Question: At each time, any colored ball can be exchanged with the white ball. How many such exchanges are needed at least to make all the red balls arranged in front of the green balls (white ball positions are arbitrary)?
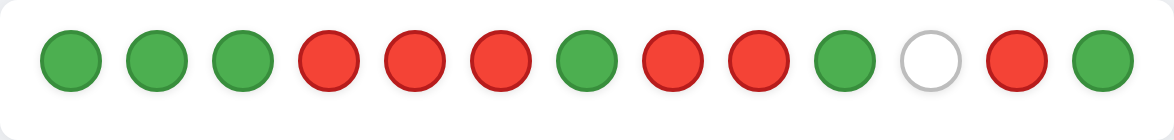
Answer: 6